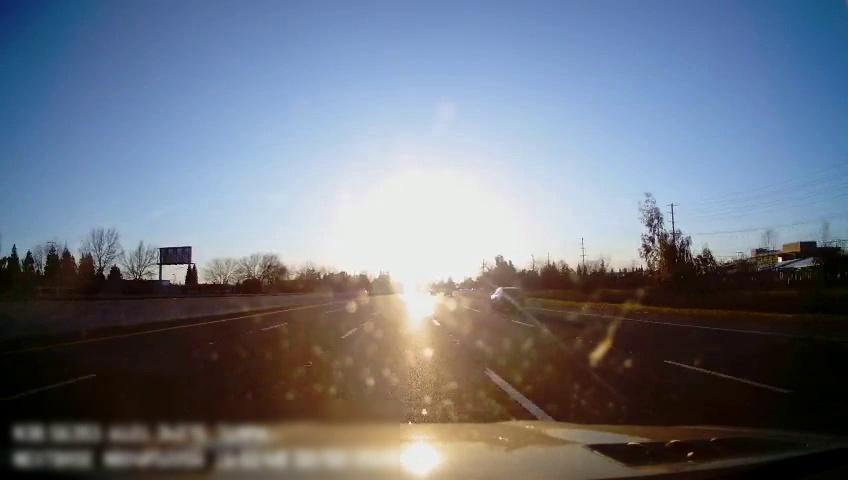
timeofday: Day
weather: Sunny
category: Drivable Space
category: Vehicles | SUV
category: Lanes | Alternate Lane
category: Lanes | Alternate Lane
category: Lanes | Current Lane
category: Lanes | Current Lane
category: Lanes | Alternate Lane
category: Lanes | Alternate Lane